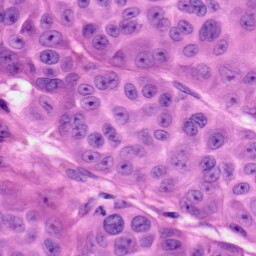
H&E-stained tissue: Skin